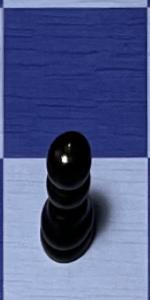
Label: Pawn_Black